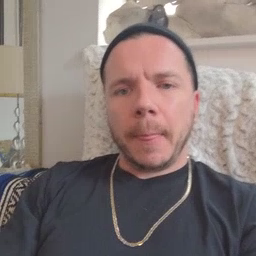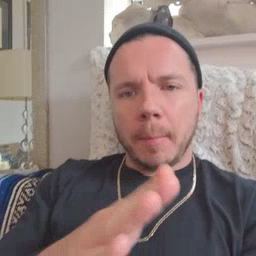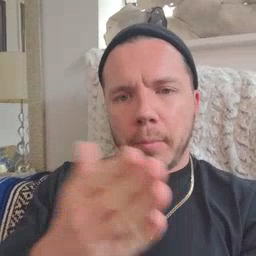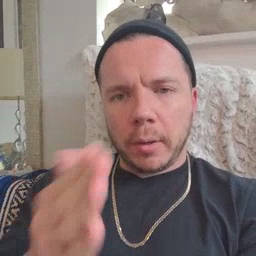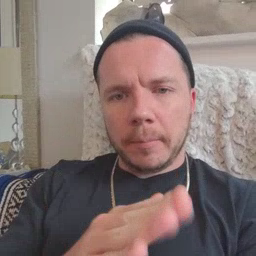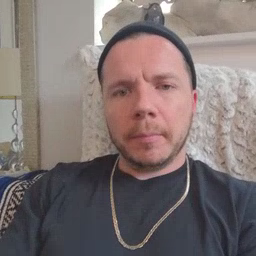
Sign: book